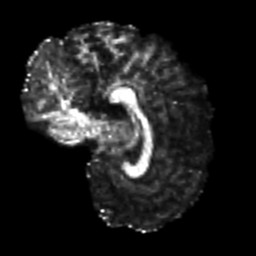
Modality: FA
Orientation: sagittal
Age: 23
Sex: female
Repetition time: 8.4 s
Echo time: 0.09 s